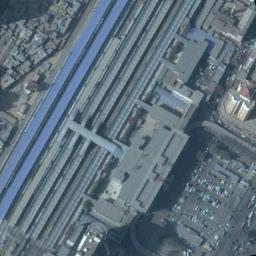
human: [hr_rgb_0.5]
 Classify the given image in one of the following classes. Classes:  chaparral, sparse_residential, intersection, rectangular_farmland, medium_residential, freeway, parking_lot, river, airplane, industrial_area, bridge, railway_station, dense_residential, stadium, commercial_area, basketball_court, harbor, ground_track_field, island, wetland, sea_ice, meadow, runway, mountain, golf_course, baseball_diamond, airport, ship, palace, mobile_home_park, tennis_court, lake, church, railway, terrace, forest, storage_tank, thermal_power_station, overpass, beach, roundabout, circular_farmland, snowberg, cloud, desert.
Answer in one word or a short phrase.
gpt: railway_station